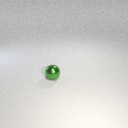
small green metal sphere